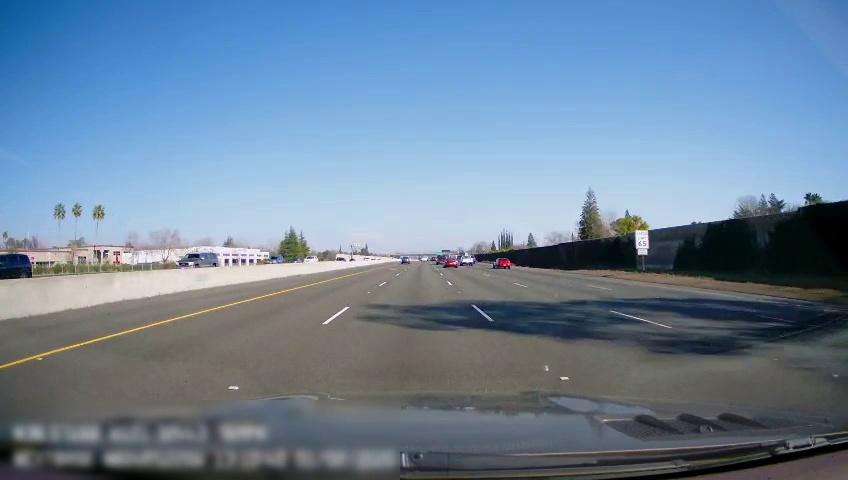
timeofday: Day
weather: Sunny
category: Drivable Space
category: Vehicles | SUV
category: Vehicles | Van
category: Vehicles | SUV
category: Vehicles | SUV
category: Vehicles | Car
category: Vehicles | Car
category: Vehicles | Car
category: Vehicles | Car
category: Vehicles | Truck
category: Lanes | Alternate Lane
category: Lanes | Current Lane
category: Lanes | Current Lane
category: Lanes | Alternate Lane
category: Lanes | Alternate Lane
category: Lanes | Alternate Lane